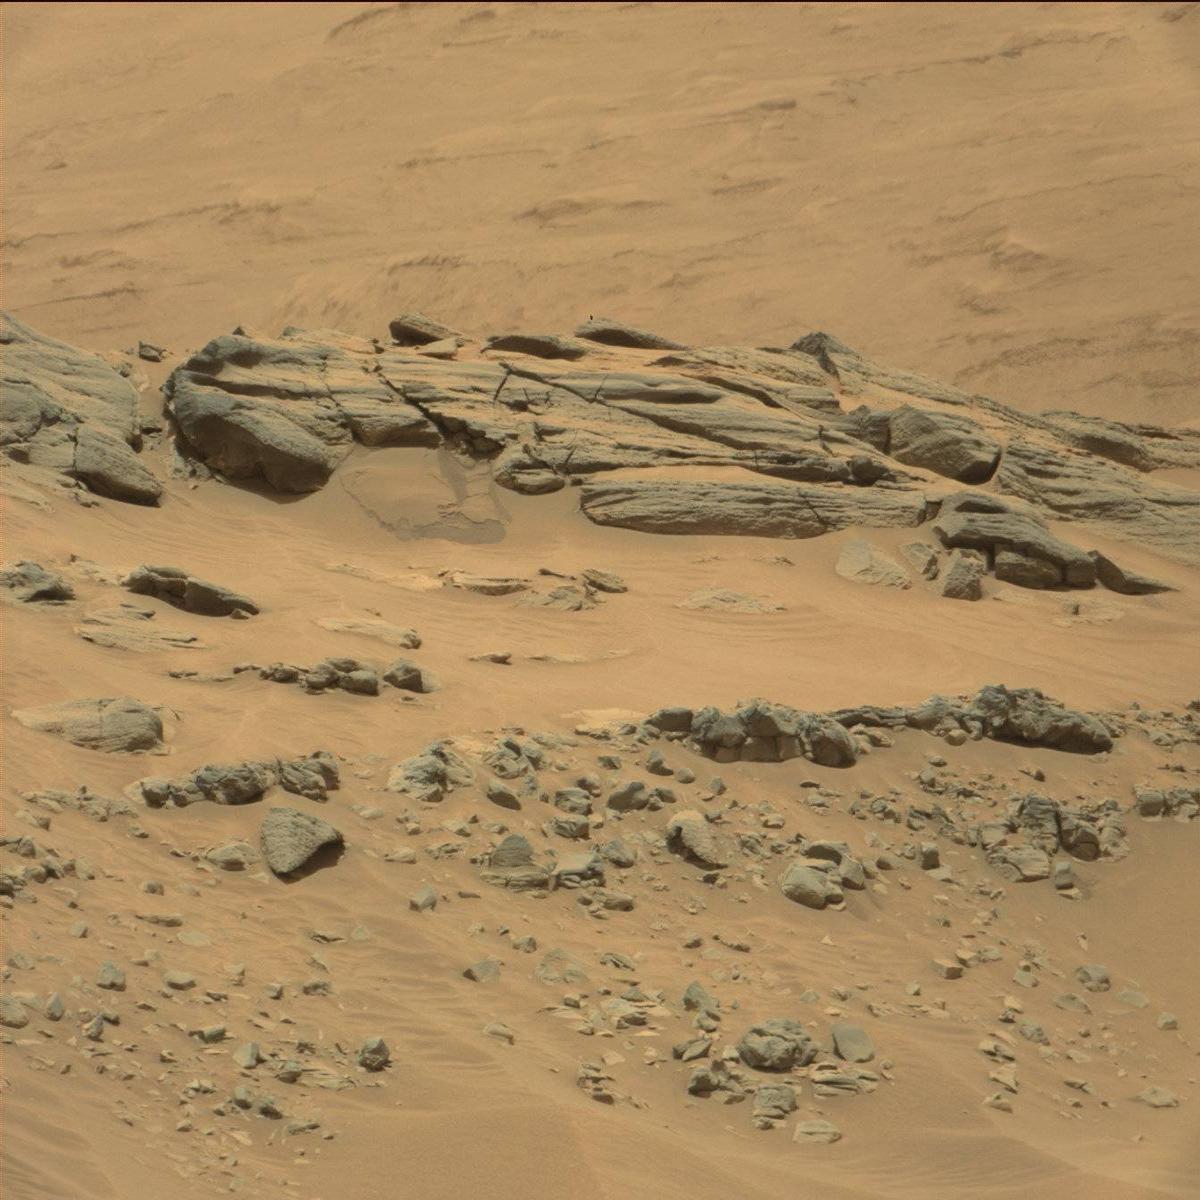
Terrain classes present: Bedrock, Ridge, Rock, Sand / Soil